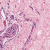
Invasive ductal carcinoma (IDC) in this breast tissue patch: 0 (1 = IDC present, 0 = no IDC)